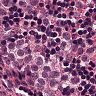
Metastatic tissue present: yes